Question: I have my app in angularJs 1.6 built with MEAN stack working well, i'm using passport for authentication.
When I decide to test it with ionic, the app itself works well (files are basically identical) but the authentication with passport is broken
I can register and login a user, but when I want to check if the user is logged by using req.isAuthenticated() on my server, it always answers false.
I think it's because when I make a request from my normal angular app, the request contains a user object with password and email, but when I do from my ionic app, the user is missing

I've spend the day working on it, any help would be great !
Sorry for not including code, it's my first experience here
My login route + my function for login
'''
app.post('/api/login', login);
function login(req, res, next) {
//console.log(req);
passport.authenticate('local-login', function(err, user, info) {
if (err) {
return next(err); // will generate a 500 error
}
// Generate a JSON response reflecting signup
if (! user) {
return res.send({success : 'false', message : req.flash('loginMessage') });
}
req.login(user, function(err) {
if (err) { return next(err); }
//console.log(req);
return res.send({success : 'true', message : req.flash('loginMessage') });
});
})(req, res, next);
}
'''
The problem is, req.login is executed and I get a success: true, but with the ionic/cordova app, nothing seems to be memorized
After that, when I try to check if the user is logged with this
'''
app.get('/api/login/loggedin', function(req, res) {
res.send(req.isAuthenticated() ? req.user : '0');
});
'''
I always get '0', I think it is because cordova/ionic app cannot use cookies (the difference between requests is also the lack of cookie from the ionic one), but I can't understand how to manage a solution that works both with my web angular app and it's ionic version (still with passport)
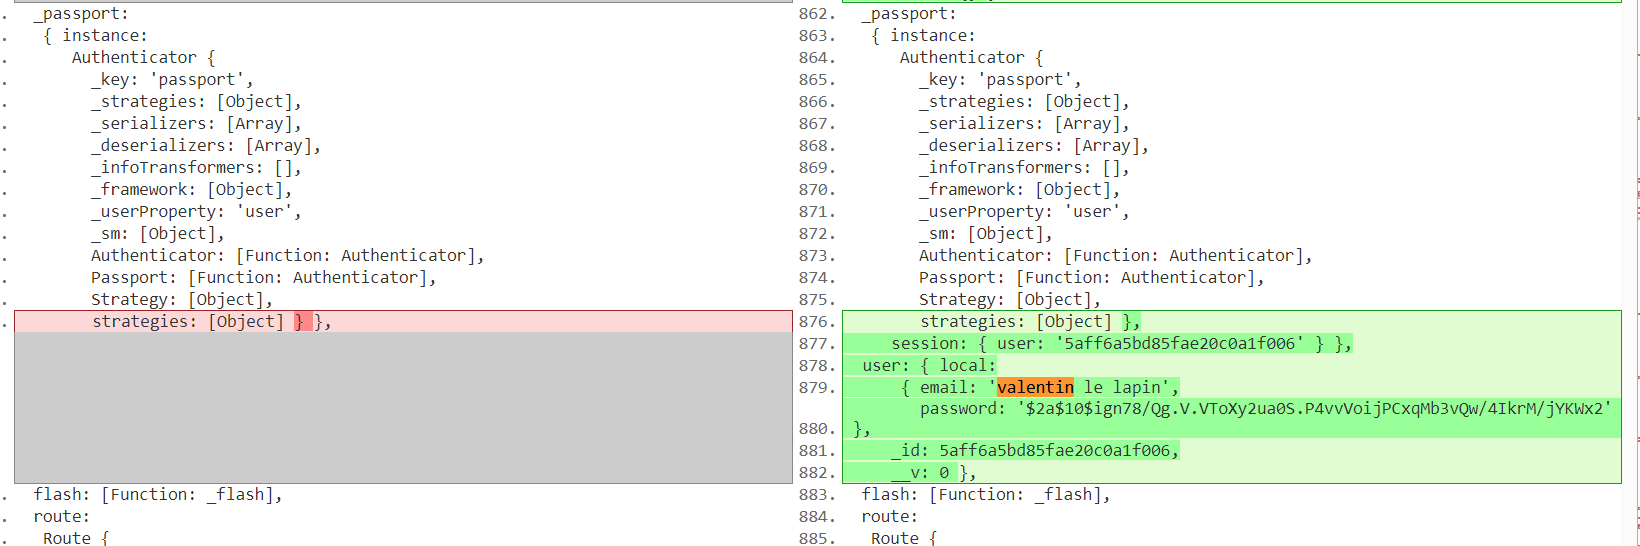
Answer: Solution I just found:
In fact, it was a CORS problem because I don't know exactly why but Ionic/cordova didn't put '{user:...}' informations in the post request
Simply add
'''
var cors = require('cors');
app.use(cors({origin: 'http://localhost:8100', credentials: true}));
'''
to your server, it allows req to contains informations needed
and add
'''
{withCredentials: true}
'''
to all of your requests that are going to be checked with isAuthenticated(). For example:
'''
$http.get('http://localhost:8081/api/todos', {withCredentials: true});
'''
So the request sent contains the {user:...} part
I don't exactly know why you need to authorize it both in client and server side but it works fine